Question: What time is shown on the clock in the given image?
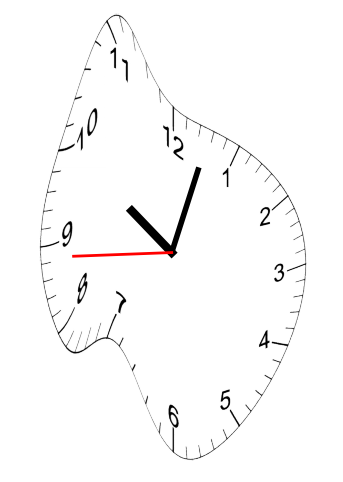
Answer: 10:02:44